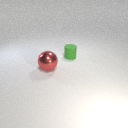
large red metal sphere in front of small green rubber cylinder